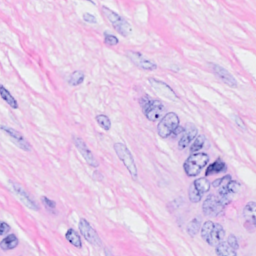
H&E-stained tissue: Breast